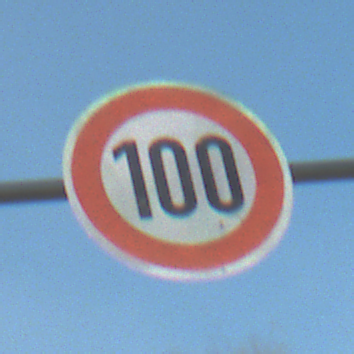
Verkehrszeichen: Geschwindigkeit100
Umgebung: Outdoor, Suburban
Tageszeit: MorningAfternoon
Wetter: Clear
Licht: Natural
Jahreszeit: NotSpecified
Kontrast: HighContrast